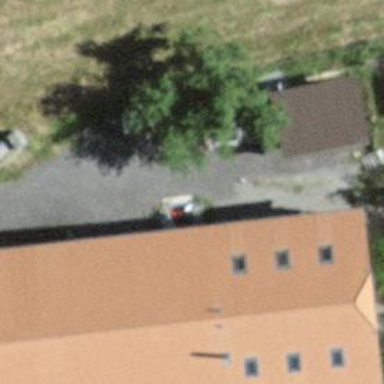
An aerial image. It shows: Farm building.